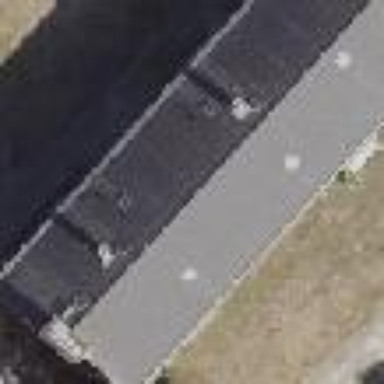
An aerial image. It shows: Gabled building with grey roof made of roof tiles. The building has white exterior.